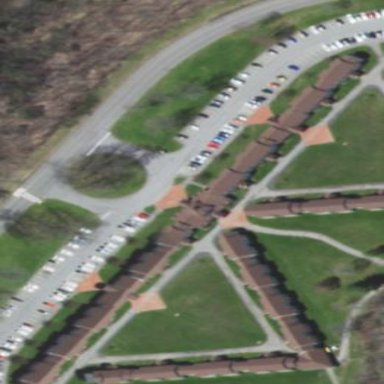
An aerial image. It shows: Dormitory building.